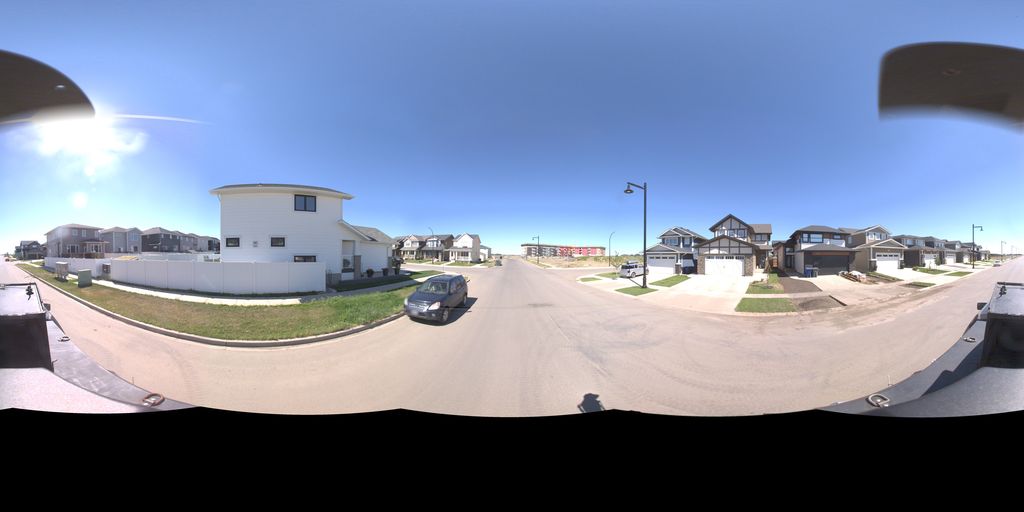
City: saskatoon